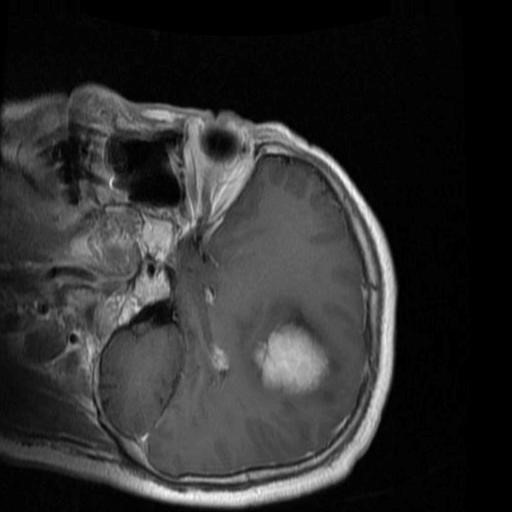
Label: brain_menin